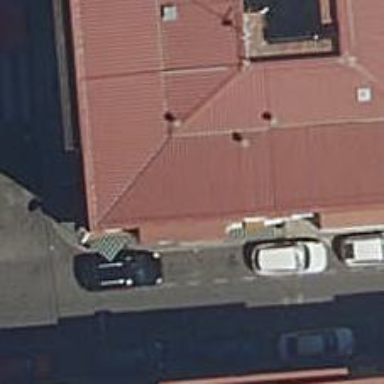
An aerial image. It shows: Café.